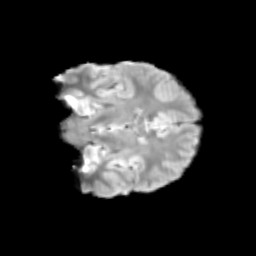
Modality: T2w
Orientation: coronal
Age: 13
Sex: male
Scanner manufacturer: siemens
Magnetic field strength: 3 T
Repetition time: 3.8 s
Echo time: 0.07 s